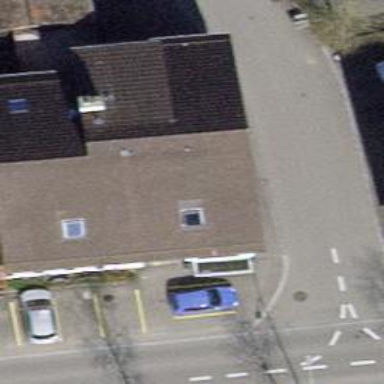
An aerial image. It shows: Cafe.